Brain MRI, t2w sequence, axial 2D slice.
Patient: age 28, sex M, weight 95 kg, height 1.95 m
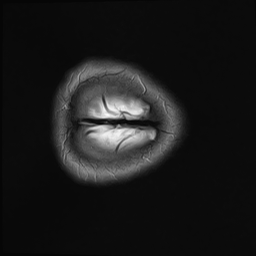